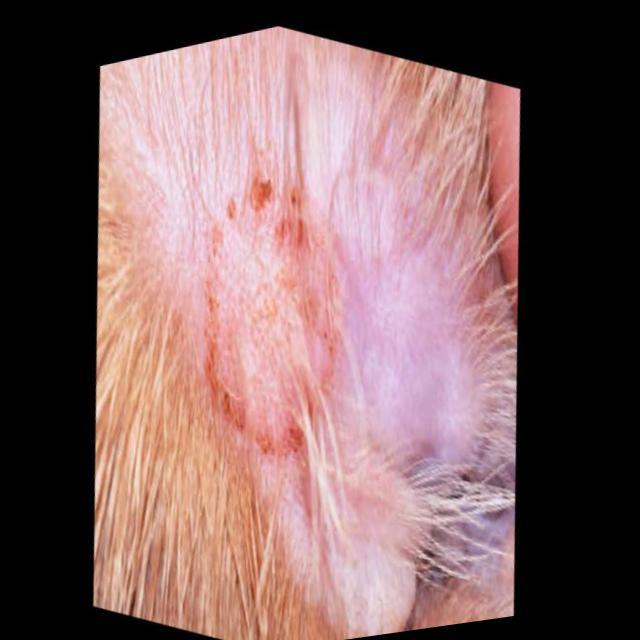
Canine ringworm (Dermatophytosis) — fungal infection caused by Microsporum or Trichophyton. Presents with circular alopecia, scaling, crusting, and broken hairs.